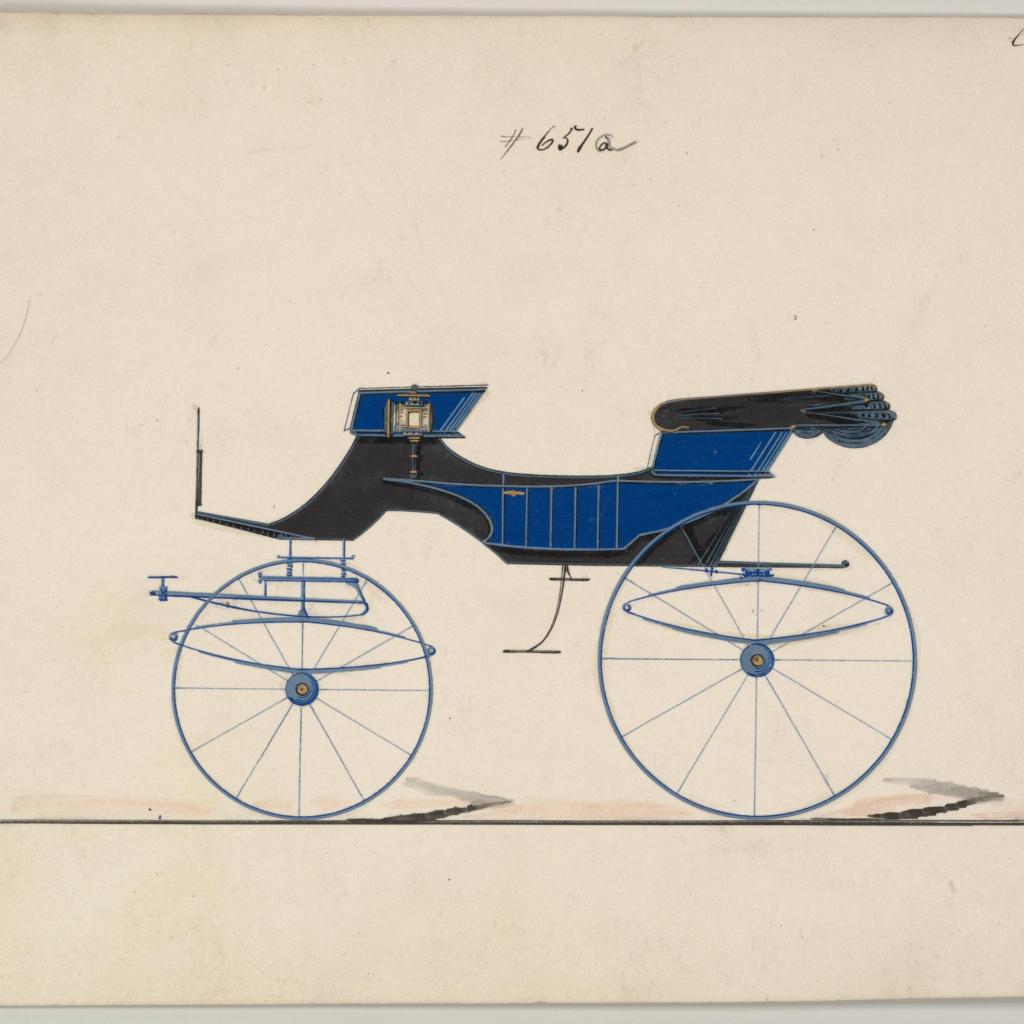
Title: Design for Phaeton, no. 651a
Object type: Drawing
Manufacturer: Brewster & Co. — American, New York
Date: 1850–74
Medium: Pen and black ink, wtercolor and gouache with gum arabic
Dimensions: sheet: 6 1/4 x 9 1/4 in. (15.9 x 23.5 cm)
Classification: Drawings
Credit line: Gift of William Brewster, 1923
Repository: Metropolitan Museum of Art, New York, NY